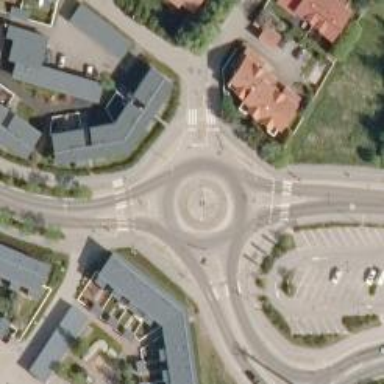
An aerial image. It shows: Asphalt road that is secondary route leading to roundabout.